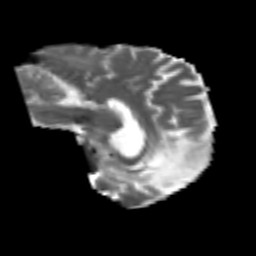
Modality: T2w
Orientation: sagittal
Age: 57
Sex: male
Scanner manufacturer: siemens
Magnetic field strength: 3 T
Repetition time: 4.987 s
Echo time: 0.0792 s